Question: I wrote the following java program but I cannot seem to make it do what I want. I want to make two boxes in java. In both boxes there should be a green box that contains a person name and another box and a mood box which turn red when the mood is happy otherwise it is grey. Something like this I need to make my Facebook_Graphics.java do

I wrote the following class but what I can I do.
'''
import java.awt.*;
import jpb.*;
public class Facebook_Graphics{
private String name;
private String content;
DrawableFrame df;
private Graphics g;
public Facebook_Graphics(String nm){
content = "undefined";
name = nm;
// Create drawable frame
df = new DrawableFrame(name);
df.show();
df.setSize(200, 150);
// Obtain graphics context
g = df.getGraphicsContext();
// display name
g.drawString(name+"'s mood is undefined.", 20, 75);
// Repaint frame
df.repaint();
}
public void setContent(String newContent){
content = newContent;
if(content.equals("happy")){
g.setColor(Color.red);
g.fillRect(0, 0, 200, 150);
g.setColor(Color.black);
// display mood
g.drawString(name+"'s mood is:"+ "happy", 20, 75);
}
else{
g.setColor(Color.white);
g.fillRect(0, 0, 200, 150);
g.setColor(Color.black);
g.drawString(name+"'s mood is:"+ content, 20, 75);
}
// Repaint frame
df.repaint();
}
public String getContent(){
return content;
}
}
public class FacebookPerson_Graphics{
private String myName;
private String myMood;
private Facebook_Graphics myfacebook;
public FacebookPerson_Graphics(String name){
myName = name;
myfacebook = new Facebook_Graphics(myName);
}
public String getName(){
return myName;
}
public void setMood(String newMood){
myMood = newMood;
myfacebook.setContent(myMood);
}
public String getMood(){
return myMood;
}
}
import jpb.*;
@SuppressWarnings( "deprecation" )
public class testFacebook_Graphics{
public static void main (String[] args){
// Prompt user to enter the number of facebookpresons
SimpleIO.prompt("Enter the number of facebookpresons to be created: ");
String userInput = SimpleIO.readLine();
int numP = Integer.parseInt(userInput);
FacebookPerson_Graphics[] fbp = new FacebookPerson_Graphics[numP];
//Ask the user to enter the name for each person, and create the persons
for(int i=0; i< numP; i++){
SimpleIO.prompt("Enter the name for person "+ (i+1)+ ":");
String name = SimpleIO.readLine();
fbp[i] = new FacebookPerson_Graphics(name);
}
System.out.println("-------select a person and type the mood below--------");
//Ask the user to set the mood for a person, and update the mood, enter "####" to exit
while(true){
SimpleIO.prompt("Enter the name for a person (enter #### to exit):");
String name = SimpleIO.readLine();
if(name.equals("####"))
System.exit(0);
int personID = -1;
for(int i=0; i< numP; i++){
if(fbp[i].getName().equals(name)){
personID = i;
break;
}
}
if(personID!=-1){ // found the person
SimpleIO.prompt("Enter the mood for the person:");
String mood = SimpleIO.readLine();
fbp[personID].setMood(mood);
}
else
System.out.println("unrecognized name!");
} // end while
} // end main
}
'''
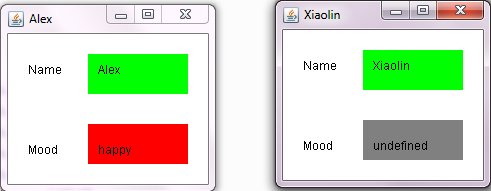
Answer: Change your 'Facebook_Graphics' class to something like this:
'''
public class Facebook_Graphics {
private String name;
private String content;
DrawableFrame df;
private Graphics g;
public Facebook_Graphics(String nm) {
content = "undefined";
name = nm;
// Create drawable frame
df = new DrawableFrame(name);
df.show();
df.setSize(200, 150);
// Obtain graphics context
g = df.getGraphicsContext();
drawLayout();
df.repaint();
}
public void setContent(String newContent) {
content = newContent;
clearGraphics();
drawLayout();
// Repaint frame
df.repaint();
}
private void clearGraphics() {
g.setColor(Color.WHITE);
g.fillRect(0, 0, 200, 150);
}
private void drawLayout() {
g.setColor(Color.BLACK);
g.drawString("Name", 20, 40);
g.drawString("Mood", 20, 90);
g.setColor(Color.GREEN);
g.fillRect(80, 20, 100, 30);
g.setColor(getMoodColor());
g.fillRect(80, 70, 100, 30);
g.setColor(Color.BLACK);
g.drawString(name, 90, 40);
g.drawString(content, 90, 90);
}
private Color getMoodColor() {
return "happy".equals(content) ? Color.RED : Color.GRAY;
}
public String getContent() {
return content;
}
}
'''